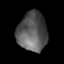
Tissue: lung
Cell type: Epithelial cells
Senescence score: 0.1904
Nuclear area (px): 1129
Mean DAPI intensity: 88.182